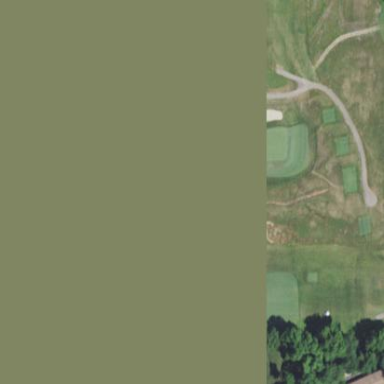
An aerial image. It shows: Area of rough grass used for golf.